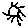
Label: sun